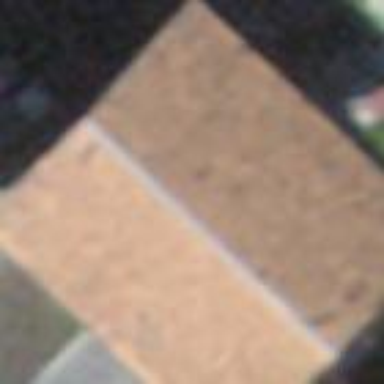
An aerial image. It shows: Barn.